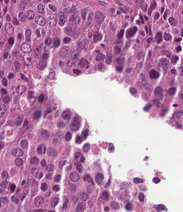
Tumor epithelial tissue: yes
Tumor-associated stroma tissue: no
Normal tissue: no